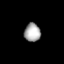
Tissue: prostate
Cell type: Fibroblasts
Senescence score: 0.7194
Nuclear area (px): 291
Mean DAPI intensity: 168.388